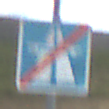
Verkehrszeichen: EndeAutbahn
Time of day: Midday
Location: Outdoor (Nature)
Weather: PartlyCloudy
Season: NotSpecified
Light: Natural